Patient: sex F, age 55
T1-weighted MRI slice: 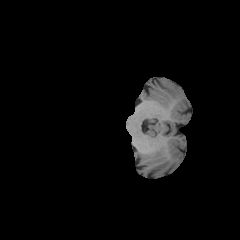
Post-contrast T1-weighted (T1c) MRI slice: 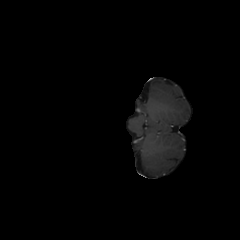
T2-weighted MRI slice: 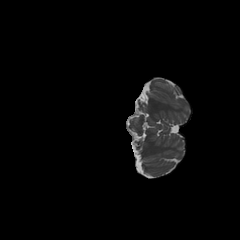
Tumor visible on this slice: no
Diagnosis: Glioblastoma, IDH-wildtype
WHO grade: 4